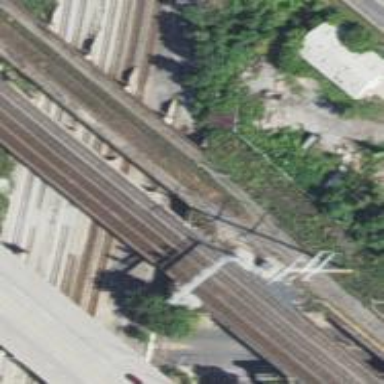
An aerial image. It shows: Bridge over railway siding.